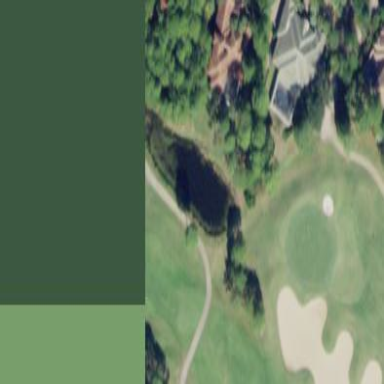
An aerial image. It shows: Scenic view of water hazard on golf course. The natural water feature adds beauty to the landscape.